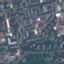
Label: Residential